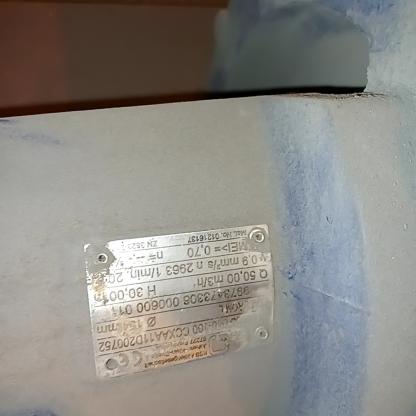
Klasa: tabliczka-znamionowa